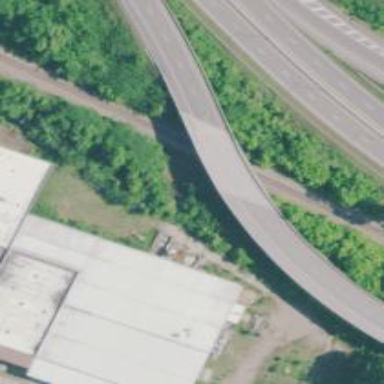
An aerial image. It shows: Primary link highway that goes over bridge.